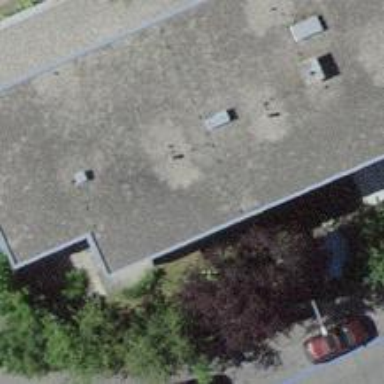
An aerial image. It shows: Flat-roofed building.